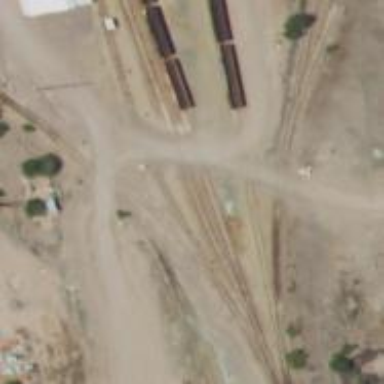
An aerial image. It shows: Railway spur service.